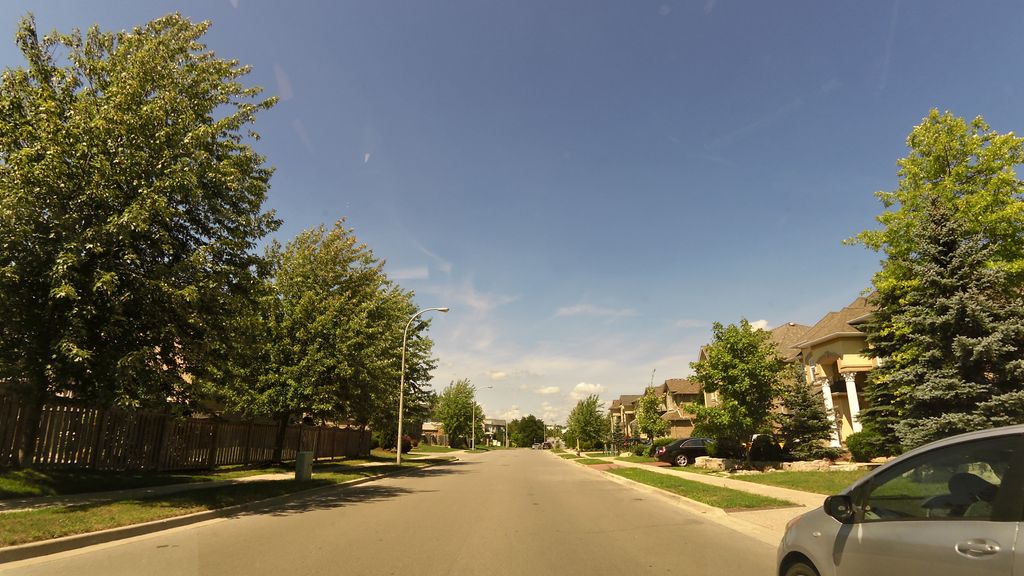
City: hamilton